Question:
I want to throw an exception at next catch, (I attached image)
Anybody know how to do this?
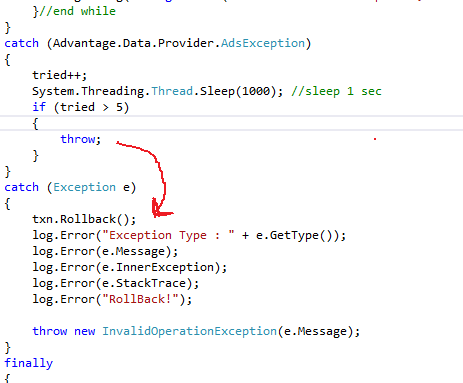
Answer: You can't, and trying to do so suggests that you've got too much logic in your 'catch' blocks, or that you should refactor your method to only do thing. If you can't redesign it, you'll have to nest your 'try' blocks:
'''
try
{
try
{
...
}
catch (Advantage.Data.Provider.AdsException)
{
if (...)
{
throw; // Throws to the *containing* catch block
}
}
}
catch (Exception e)
{
...
}
'''
On the other hand, as of C# 6, there are so you can check a condition before catching the exception:
'''
try
{
...
}
catch (Advantage.Data.Provider.AdsException) when (tries < 5)
{
tries++;
// etc
}
// This will catch any exception which isn't an AdsException *or* if
// if the condition in the filter isn't met.
catch (Exception e)
{
...
}
'''